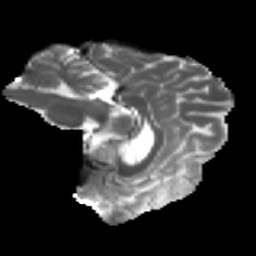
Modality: T2w
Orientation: sagittal
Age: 32
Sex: male
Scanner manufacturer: ge
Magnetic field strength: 3 T
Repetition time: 7.8 s
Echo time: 0.0608 s